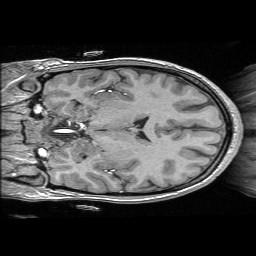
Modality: T1w
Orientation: coronal